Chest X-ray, AP view. Patient: 28 years old, sex M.
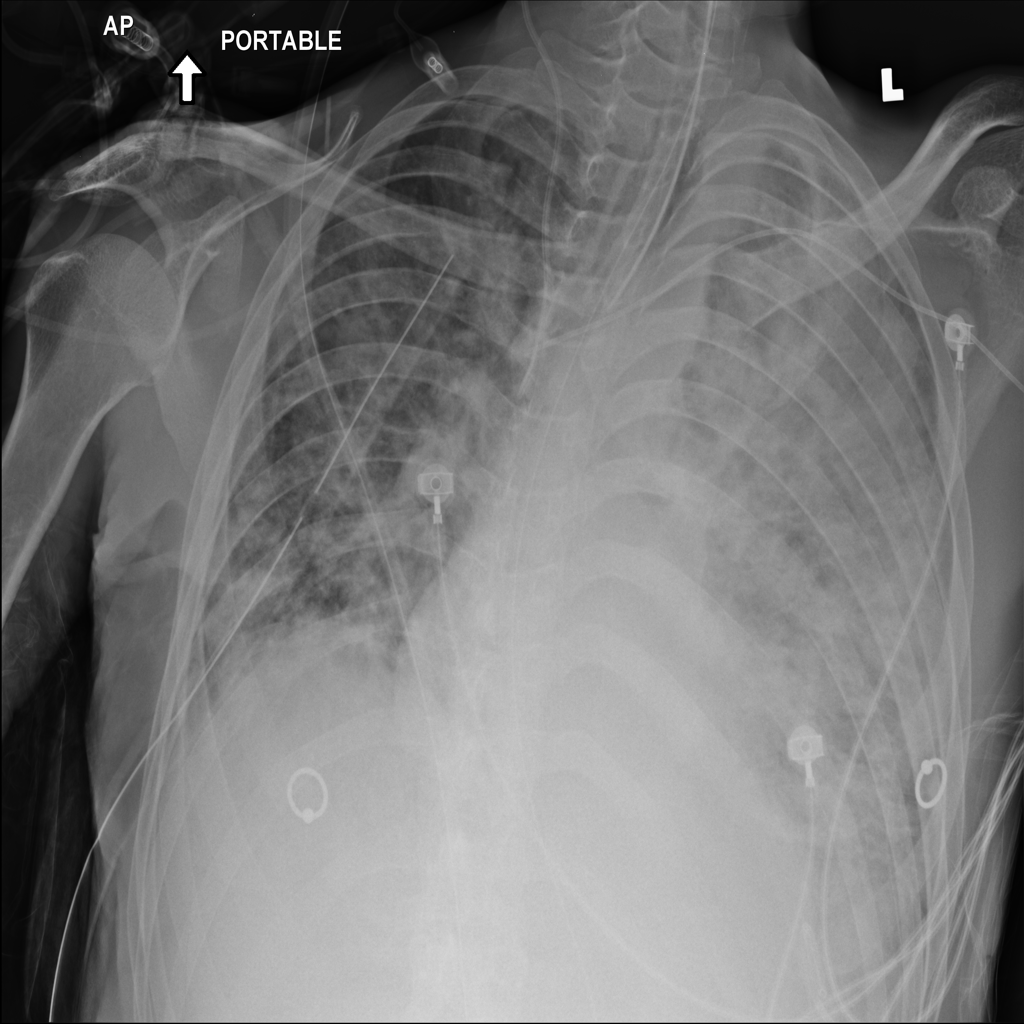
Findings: Infiltration